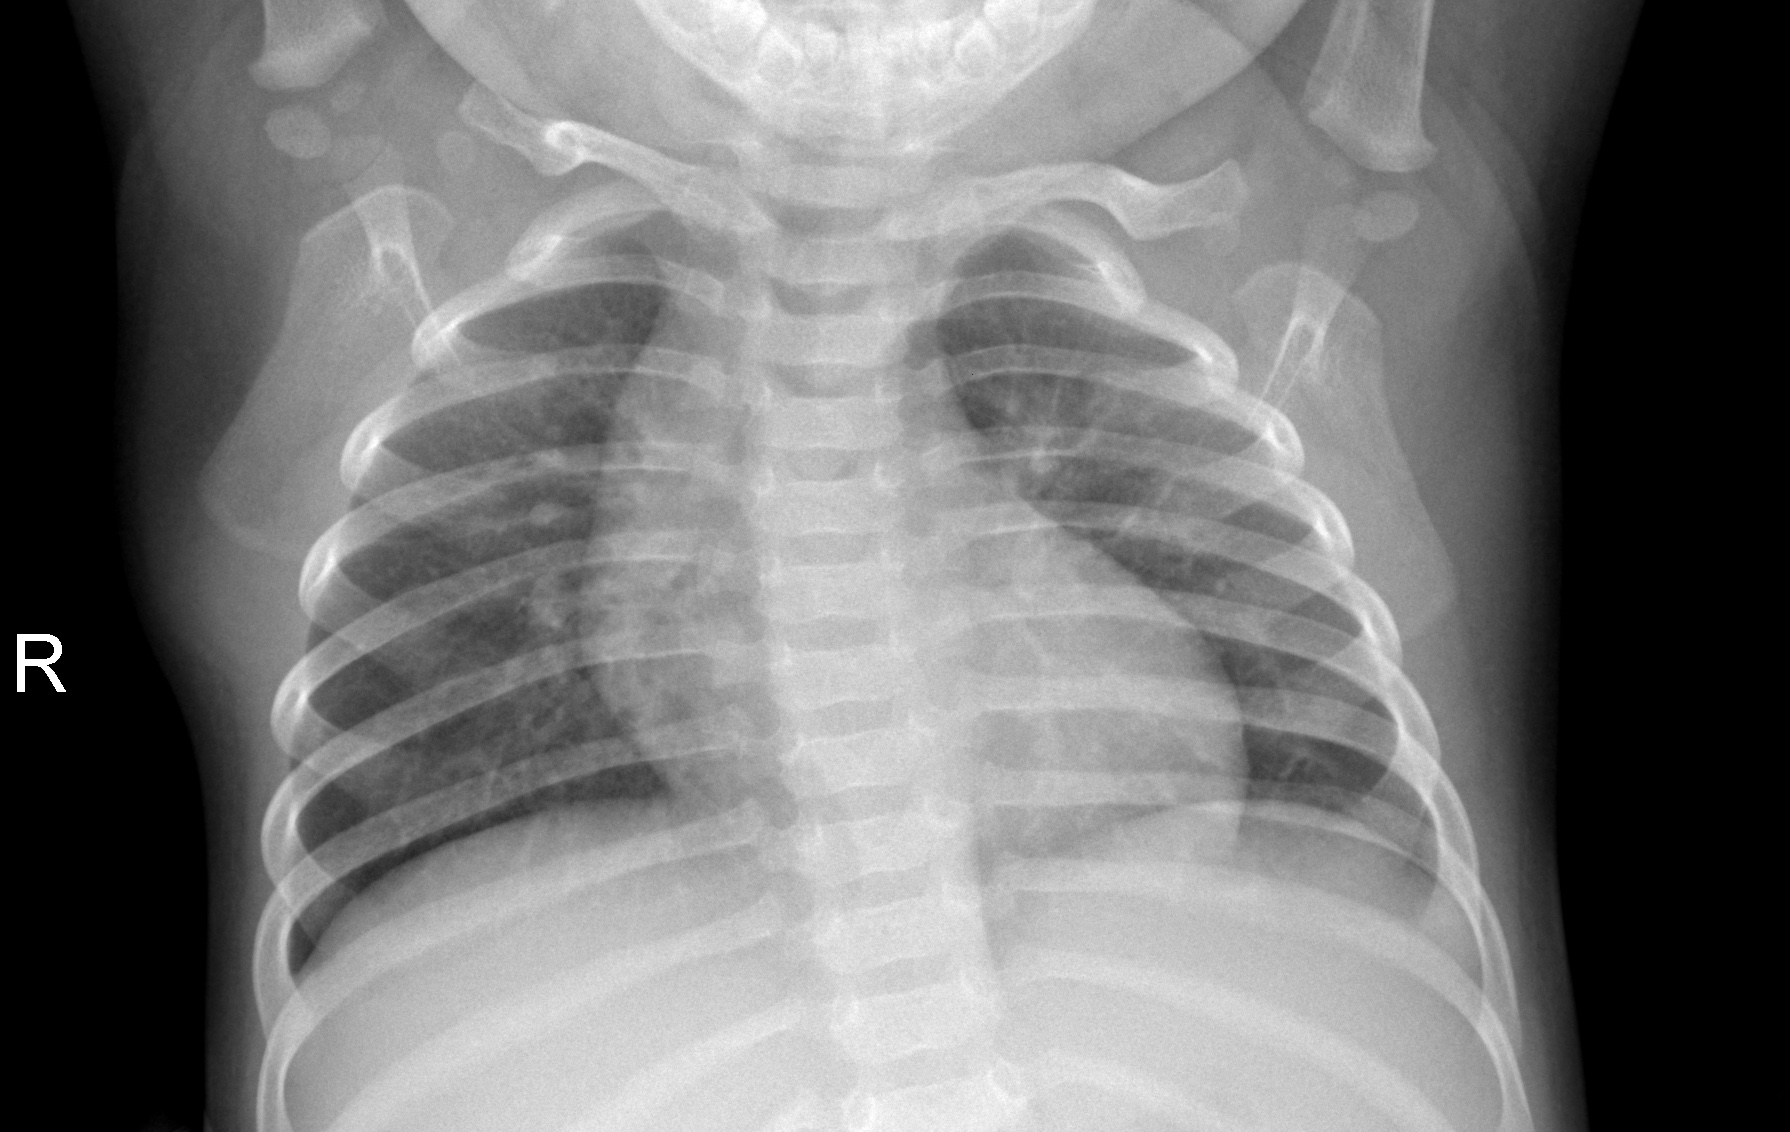
Diagnosis: NORMAL